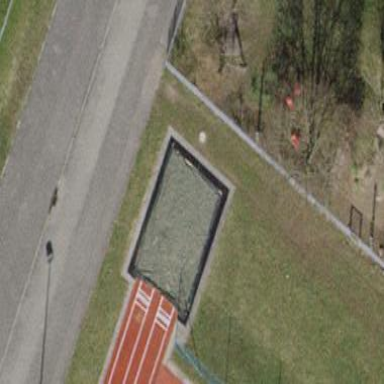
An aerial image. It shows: Pit for long jump sports activity.